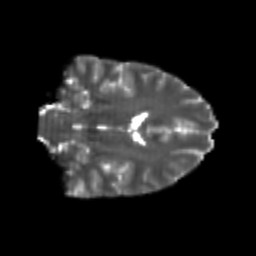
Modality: T2w
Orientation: coronal
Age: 24
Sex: male
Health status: healthy
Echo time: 0.074 s